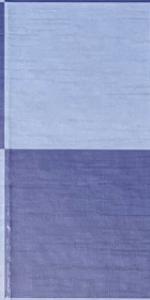
Label: Empty